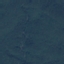
Land use / land cover: Forest